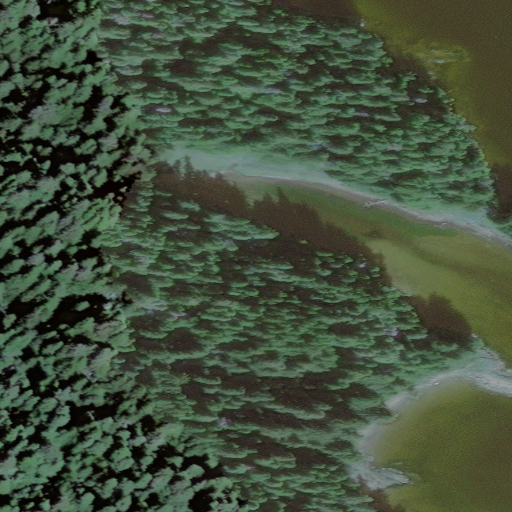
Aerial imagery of island in Alaska named Crow Island containing only unknown